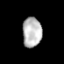
Tissue: prostate
Cell type: T cells
Senescence score: 0.3551
Nuclear area (px): 567
Mean DAPI intensity: 184